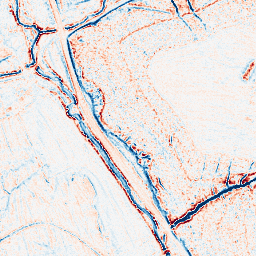
Category: edge_preserving
Decomposition family: anisotropic_diffusion
Decomposition parameters: iterations: 20
kappa: 50
gamma: 0.05
Upsampling method: sinc_hamming
Upsampling parameters: scale: 2
kernel_size: 4
Upsampling scale: 2